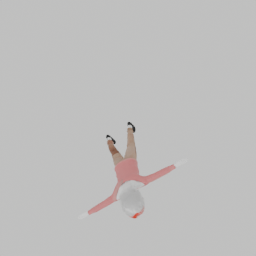
Label: people